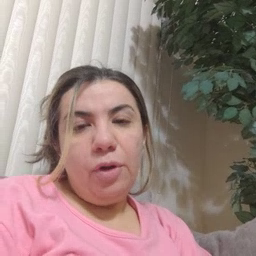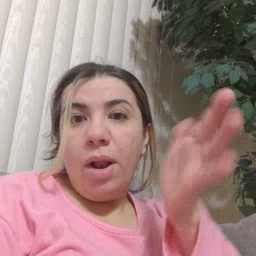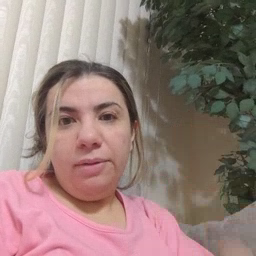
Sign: will